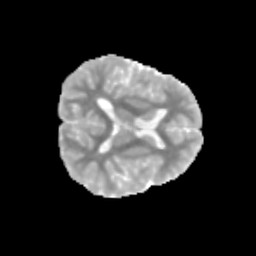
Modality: MD
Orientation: axial
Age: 9
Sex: male
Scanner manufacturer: siemens
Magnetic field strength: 3 T
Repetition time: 3.8 s
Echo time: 0.07 s